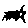
Label: star